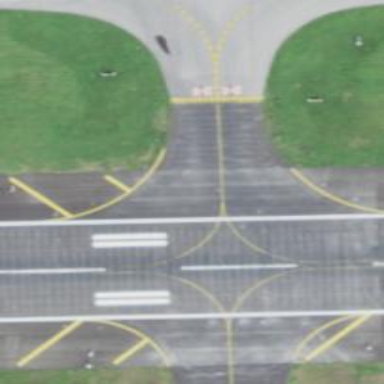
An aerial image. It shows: Image of taxiway at airport.